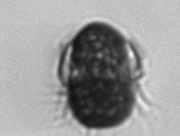
Label: Mesodinium